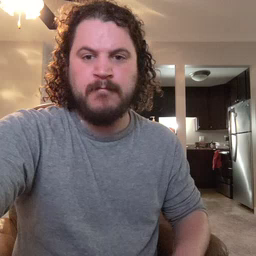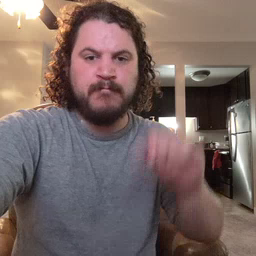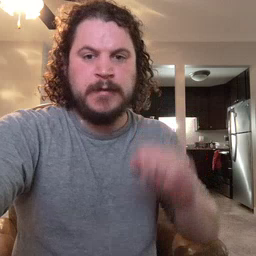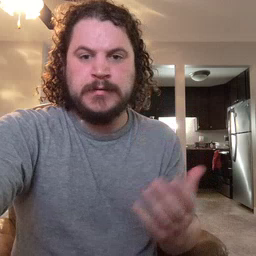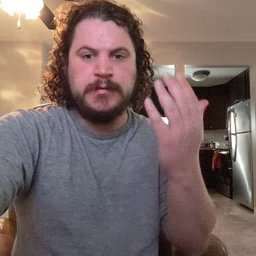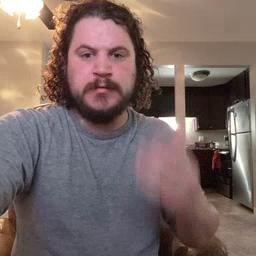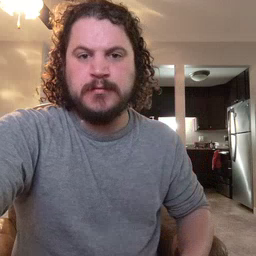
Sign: mitten